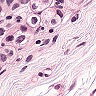
Metastatic tissue present: yes